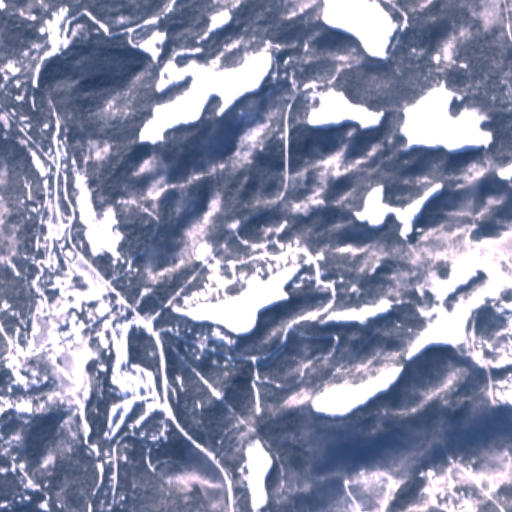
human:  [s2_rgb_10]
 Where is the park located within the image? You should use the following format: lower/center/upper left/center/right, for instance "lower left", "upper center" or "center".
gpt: The park is located in the lower left of the image.
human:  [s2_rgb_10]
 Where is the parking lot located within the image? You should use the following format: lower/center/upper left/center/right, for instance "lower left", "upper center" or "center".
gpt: The parking lot is located in the lower left of the image.
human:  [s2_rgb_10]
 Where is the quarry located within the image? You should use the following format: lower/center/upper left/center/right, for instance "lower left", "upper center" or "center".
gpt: The quarry is located in the upper left of the image.
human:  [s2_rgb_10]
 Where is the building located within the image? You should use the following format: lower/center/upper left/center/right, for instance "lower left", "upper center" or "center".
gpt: There is no building in the image.